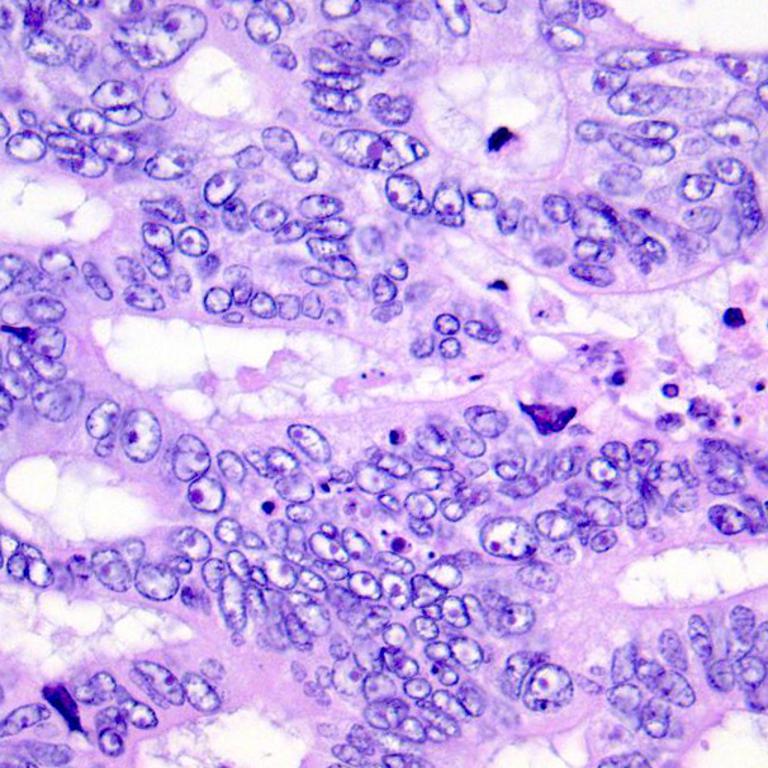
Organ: colon
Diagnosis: adenocarcinomas